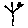
Label: tree